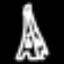
Label: The Eiffel Tower